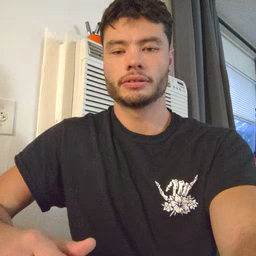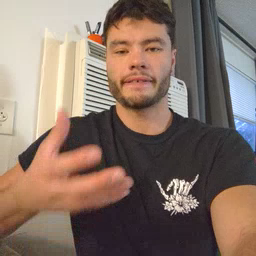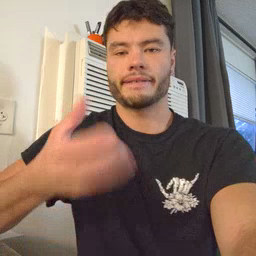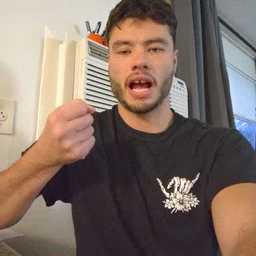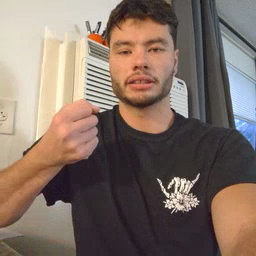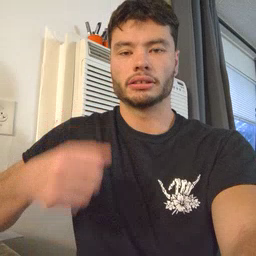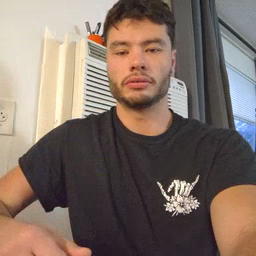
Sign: fast